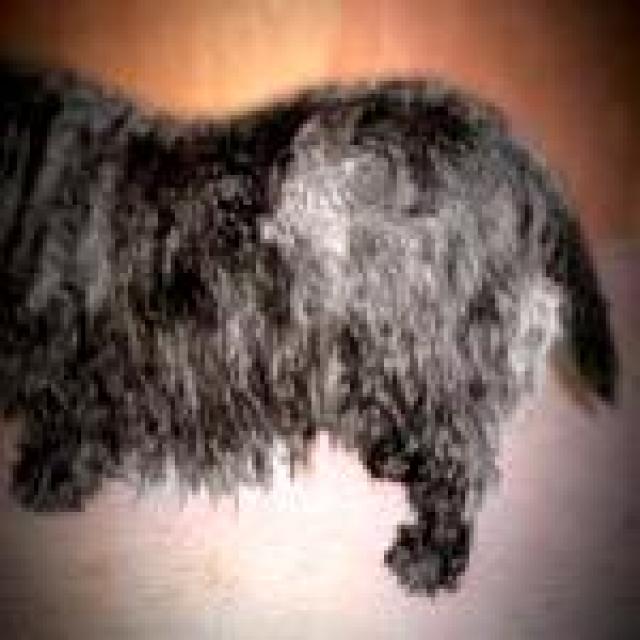
Canine fungal skin infection — characterized by alopecia, scaling, crusting, and circular lesions. Common agents include Malassezia and Candida species.